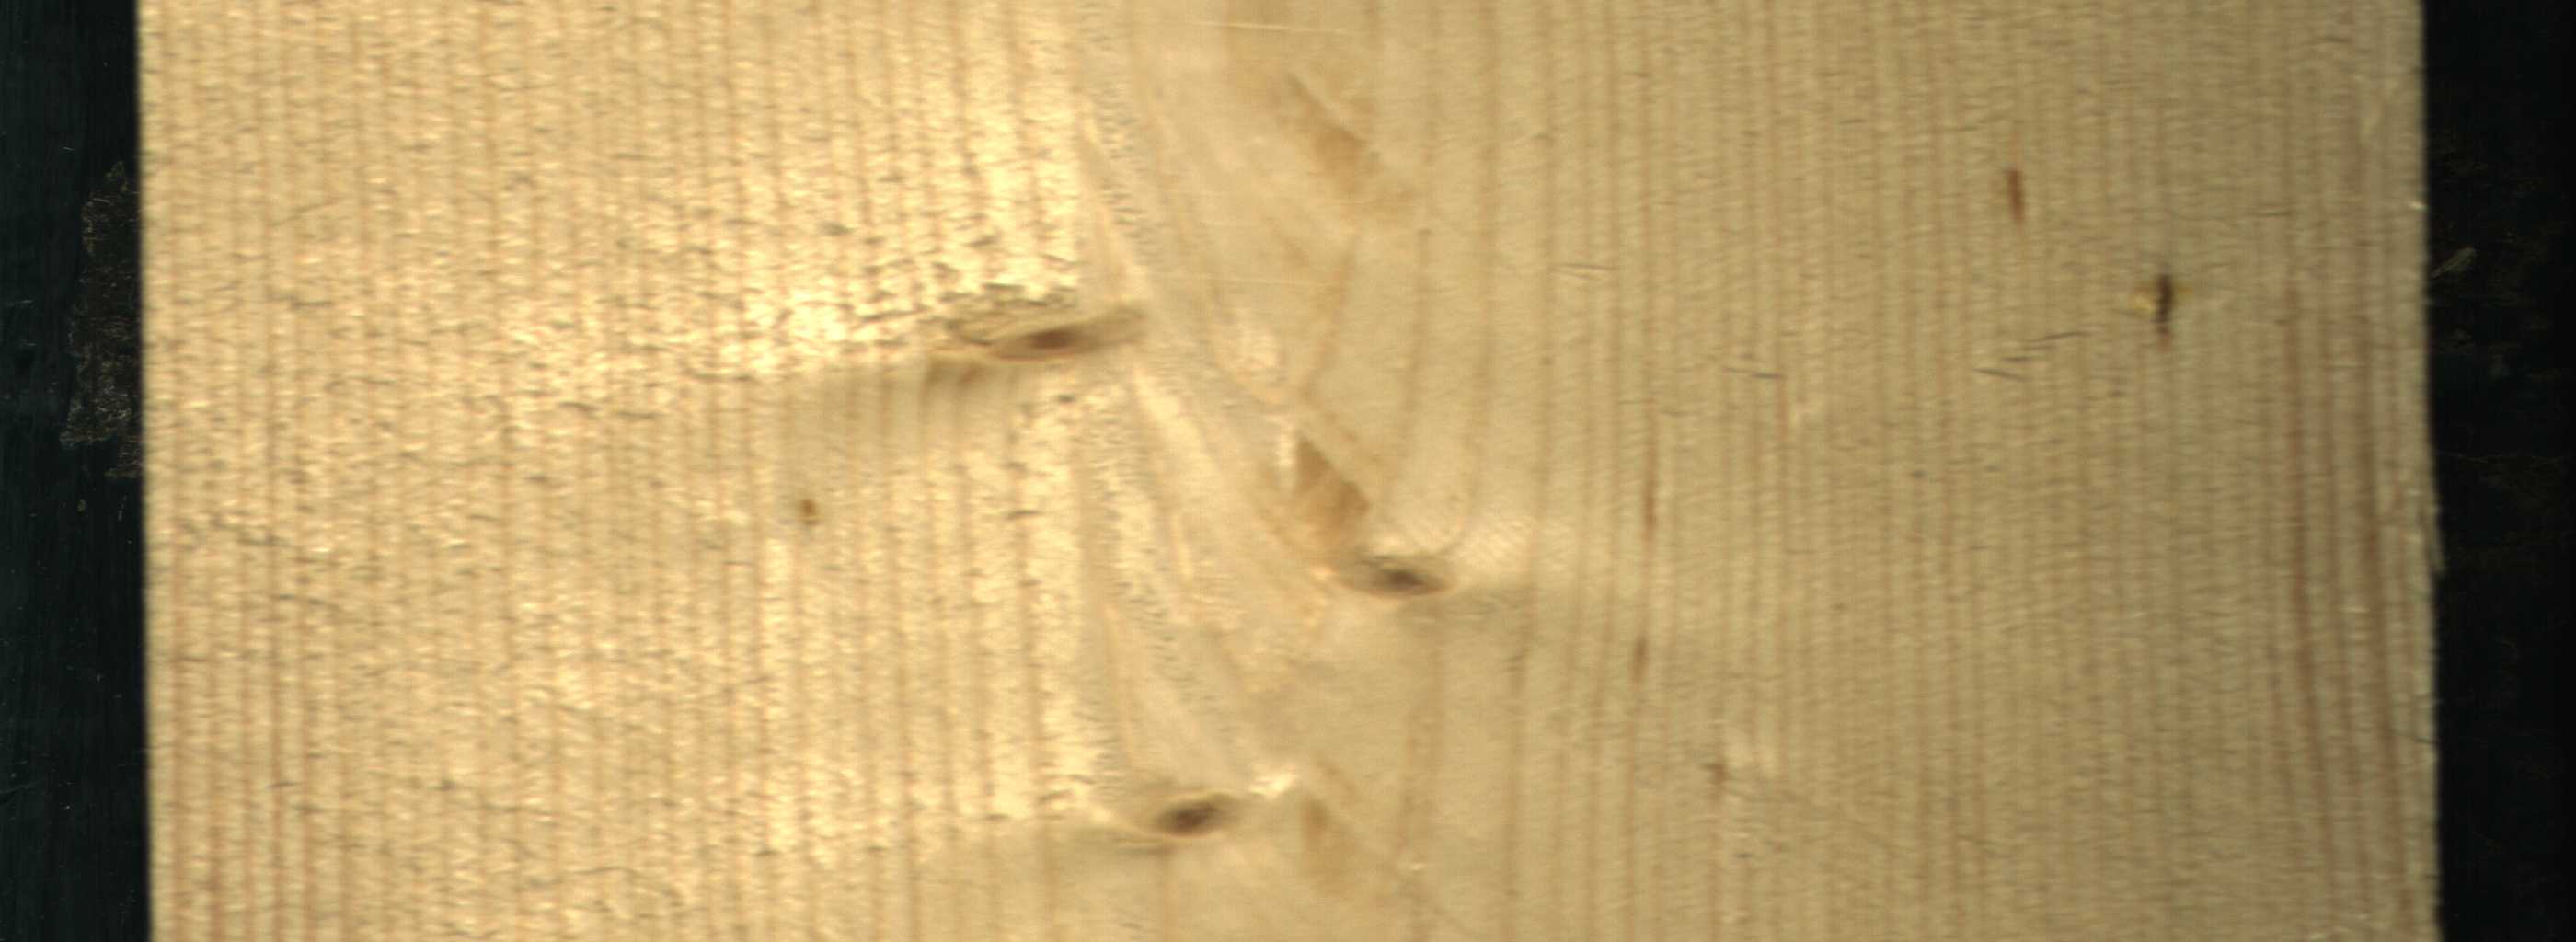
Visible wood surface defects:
resin
Live_Knot
Live_Knot
Live_Knot